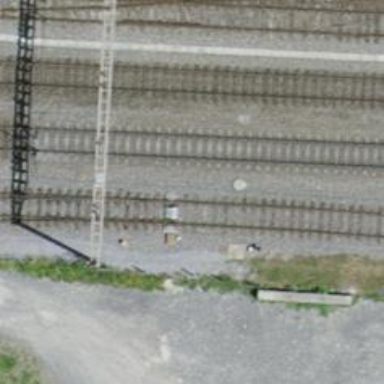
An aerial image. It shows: Single-track electrified railway siding with contact line.